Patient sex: M
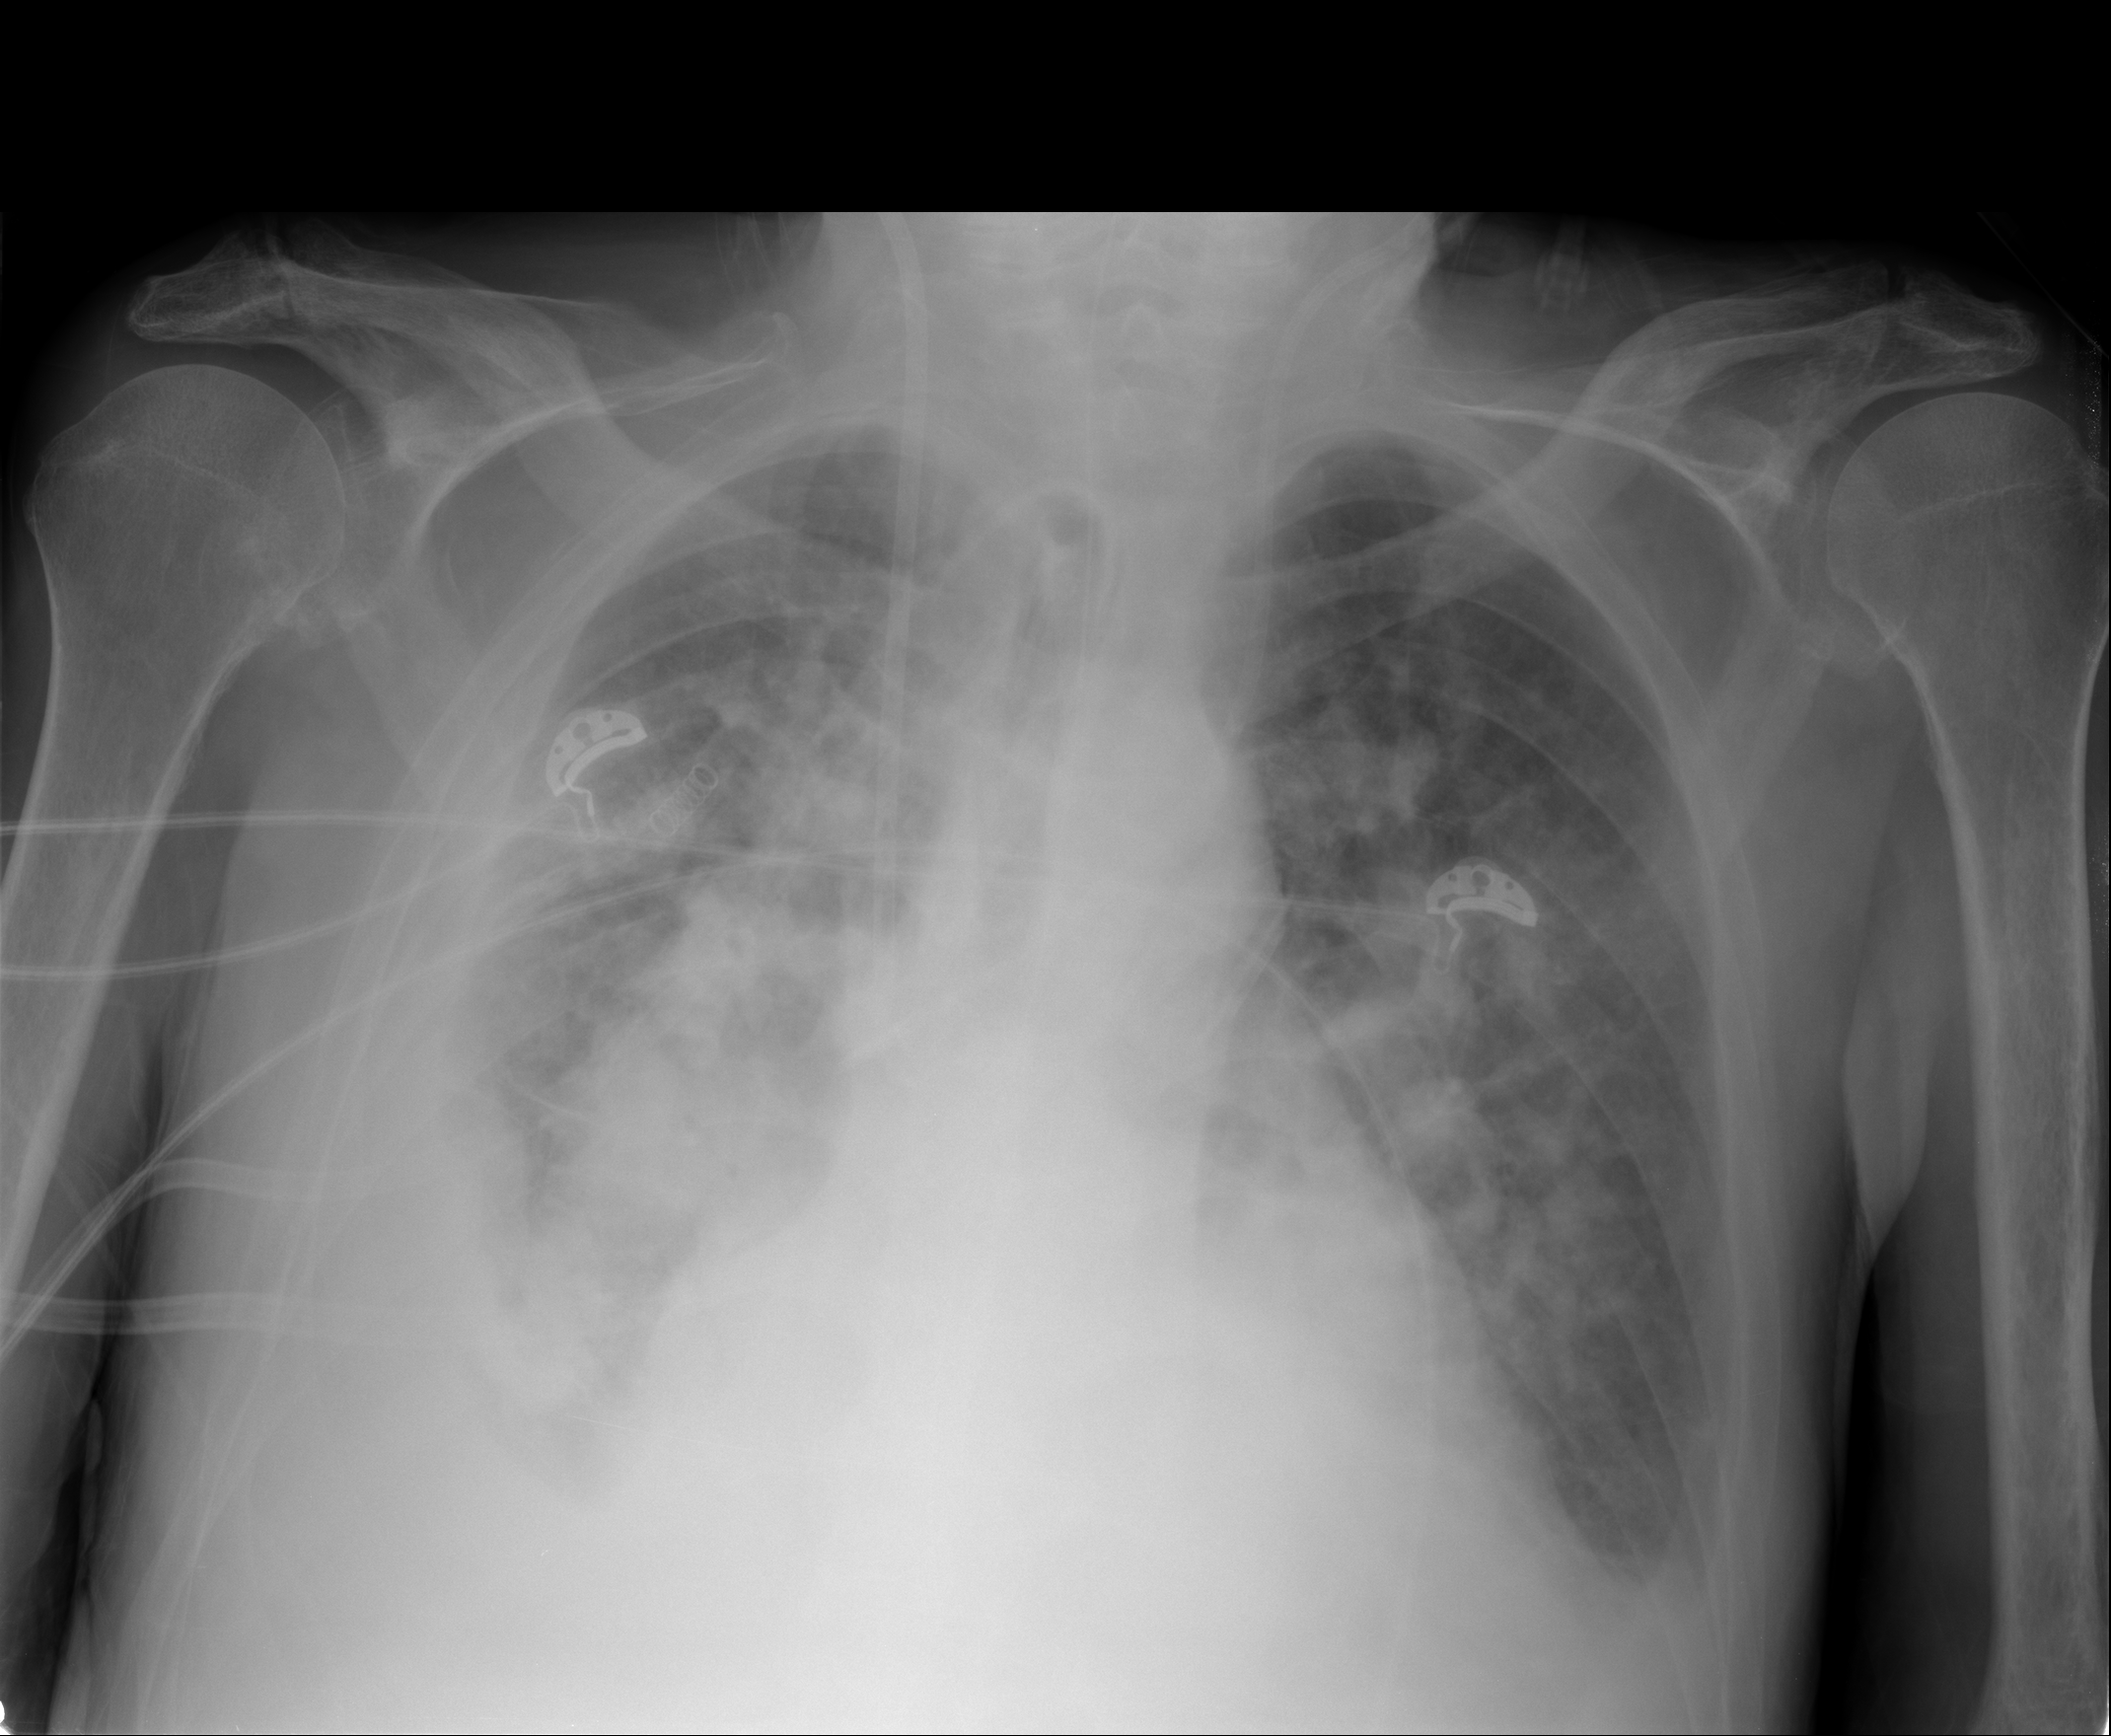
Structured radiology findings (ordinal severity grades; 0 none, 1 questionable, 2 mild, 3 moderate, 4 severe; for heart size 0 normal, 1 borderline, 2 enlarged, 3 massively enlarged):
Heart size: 2
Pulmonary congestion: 2
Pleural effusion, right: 3
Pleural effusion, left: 2
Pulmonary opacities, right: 3
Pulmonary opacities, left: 3
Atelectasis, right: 3
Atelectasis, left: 2